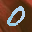
Label: 0